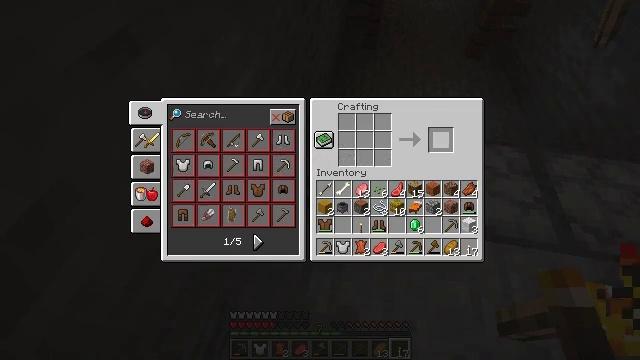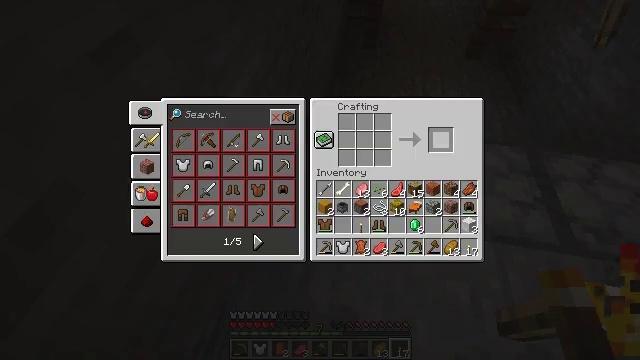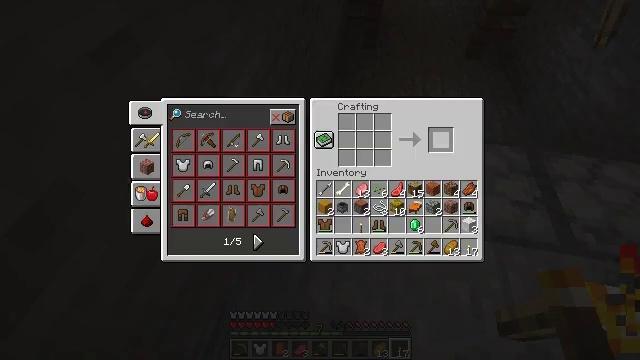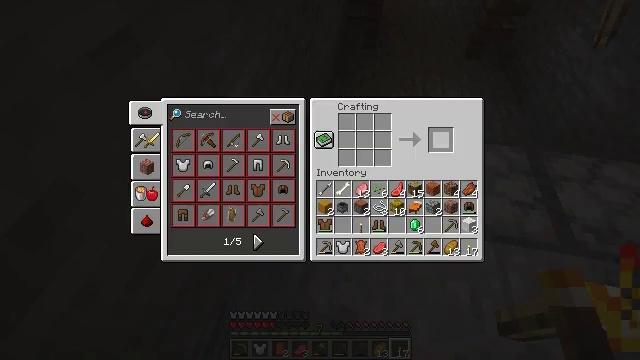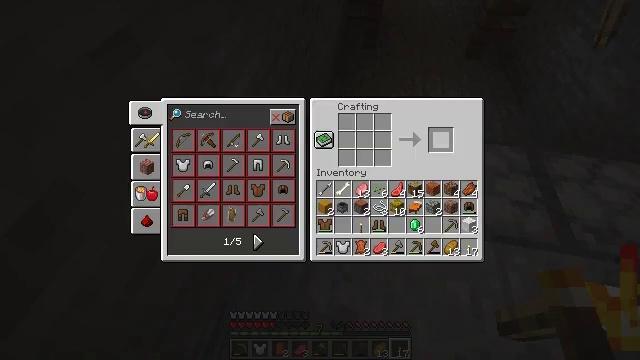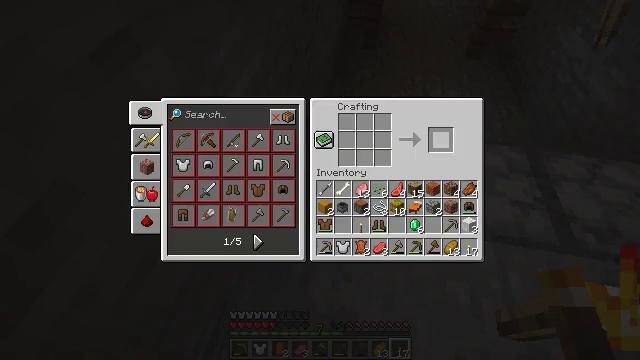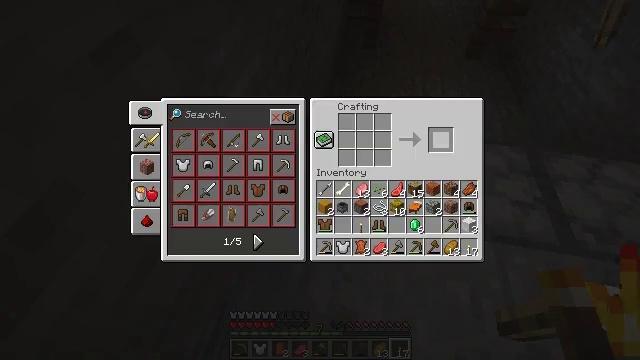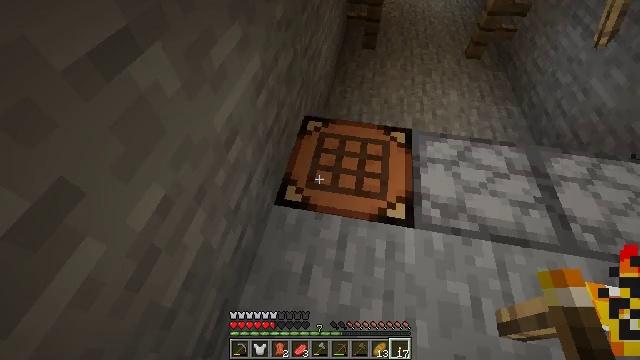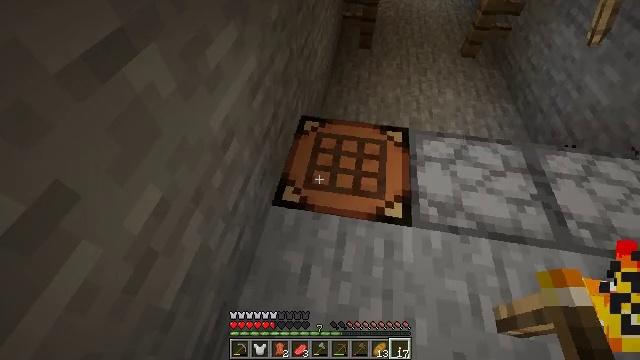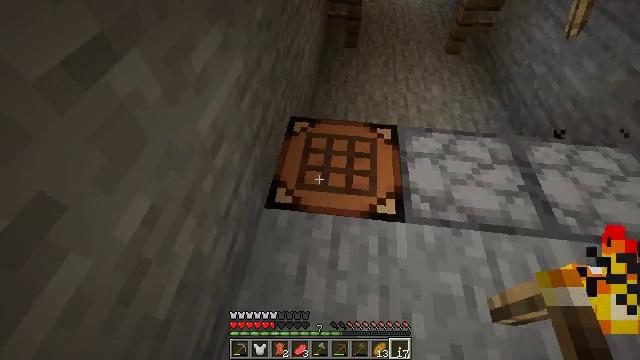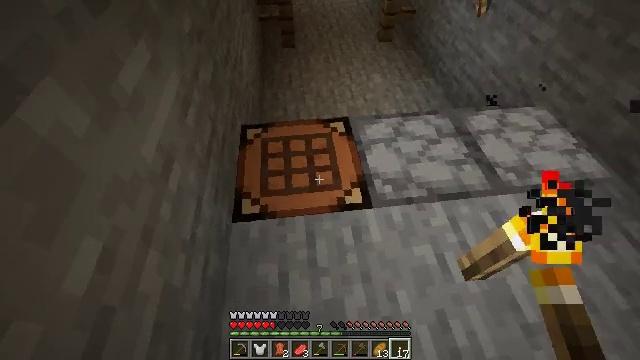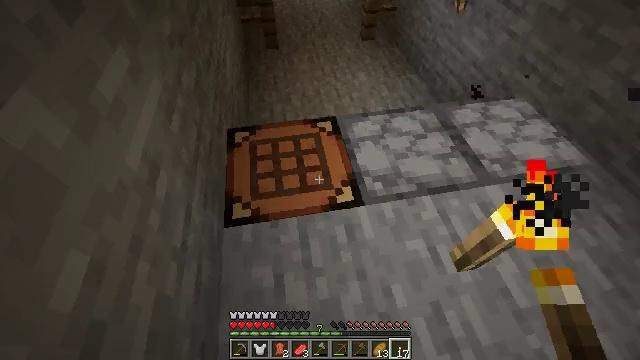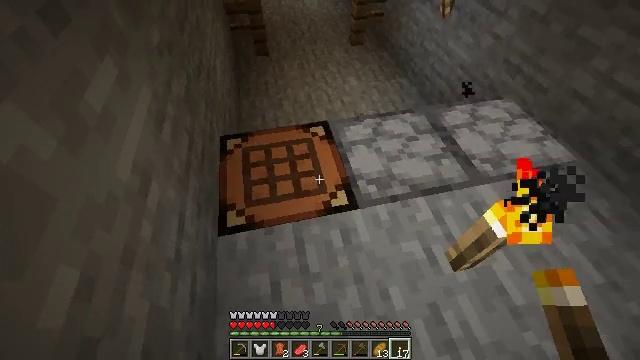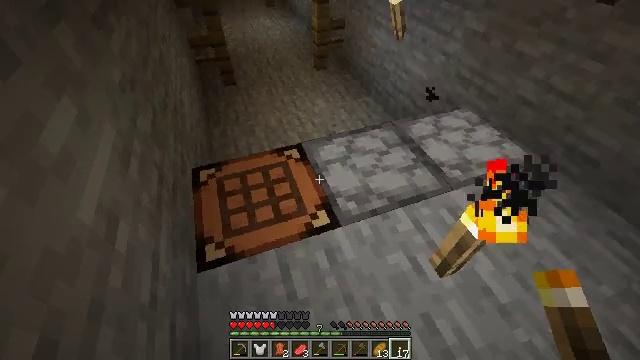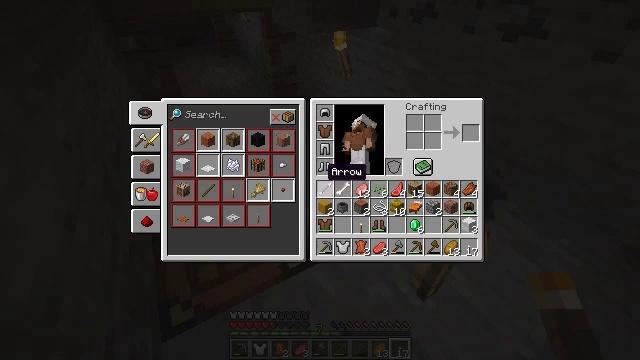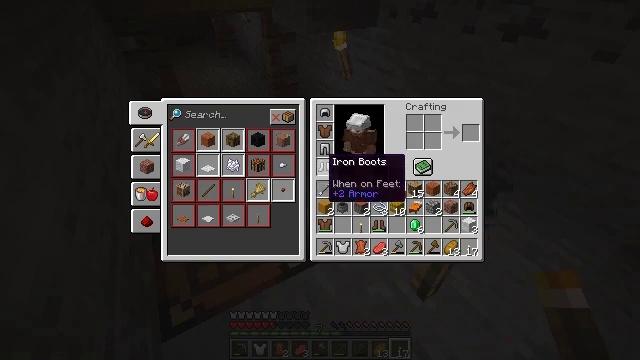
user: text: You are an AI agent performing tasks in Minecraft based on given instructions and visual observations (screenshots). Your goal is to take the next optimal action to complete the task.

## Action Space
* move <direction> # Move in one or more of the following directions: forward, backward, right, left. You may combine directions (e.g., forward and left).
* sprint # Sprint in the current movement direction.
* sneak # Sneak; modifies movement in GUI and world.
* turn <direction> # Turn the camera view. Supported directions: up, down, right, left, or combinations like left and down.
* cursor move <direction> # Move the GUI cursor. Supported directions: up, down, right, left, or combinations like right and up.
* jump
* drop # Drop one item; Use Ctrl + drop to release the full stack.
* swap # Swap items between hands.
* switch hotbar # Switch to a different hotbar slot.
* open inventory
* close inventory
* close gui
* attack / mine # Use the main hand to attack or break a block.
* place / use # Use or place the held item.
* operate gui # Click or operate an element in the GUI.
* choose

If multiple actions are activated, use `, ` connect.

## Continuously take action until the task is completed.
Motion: motion action
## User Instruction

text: Remove a leather chestplate from the inventory.
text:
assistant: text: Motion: sneak, open gui
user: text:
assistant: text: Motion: sneak
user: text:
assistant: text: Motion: sneak
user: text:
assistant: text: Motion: no_op
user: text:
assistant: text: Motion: no_op
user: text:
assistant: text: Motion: no_op
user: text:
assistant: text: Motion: no_op
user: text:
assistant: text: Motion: close gui
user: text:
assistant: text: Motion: turn right
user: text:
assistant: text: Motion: turn right
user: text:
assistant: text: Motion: turn right
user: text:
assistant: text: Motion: turn right and up
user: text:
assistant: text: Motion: turn right and up
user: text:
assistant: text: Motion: turn right and up, open inventory
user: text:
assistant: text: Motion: cursor move up, open inventory
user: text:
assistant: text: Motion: cursor move up, open inventory
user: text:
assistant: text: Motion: open inventory
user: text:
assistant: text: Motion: no_op
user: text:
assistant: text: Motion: no_op
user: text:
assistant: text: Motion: no_op
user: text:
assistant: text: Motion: no_op
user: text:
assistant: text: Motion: cursor move down
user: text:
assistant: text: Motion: cursor move right and down
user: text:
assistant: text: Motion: cursor move right and down
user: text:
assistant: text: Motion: cursor move down
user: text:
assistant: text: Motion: no_op
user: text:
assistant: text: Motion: sneak
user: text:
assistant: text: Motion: sneak
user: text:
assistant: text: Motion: sneak
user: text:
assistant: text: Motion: sneak